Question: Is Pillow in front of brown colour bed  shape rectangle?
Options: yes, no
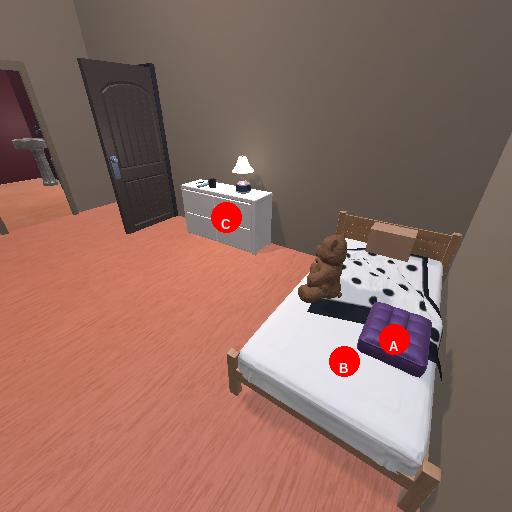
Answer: yes